Field crop: maize
Growth stage: 1
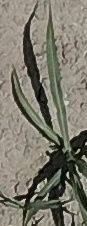
Species: sorghum